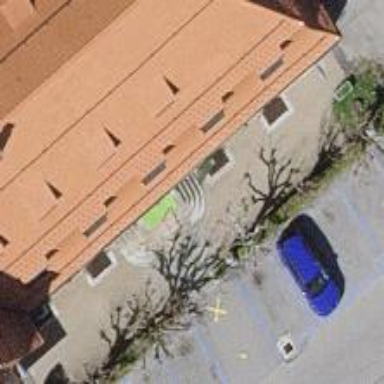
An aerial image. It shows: Restaurant.